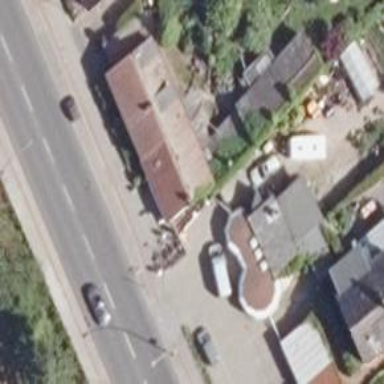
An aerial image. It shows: Ice cream stand or shop.